Question: As the image below illustrates, I have two forms and two buttons. Currently all the forms are visible.
How can I only show the requested form "according to the option they have selected (from the blue buttons on the top)"?

So, if the user clicked on the "send an invite" button, the sent an invite form will appear and the blue buttons will disappear "you can go back by clicking the back button".
For example, give the '<a class="button button-box"><p>Send an invite</p></a>' an id "#send-and-invite-form", it will then find the form that has that ID and show it. Then hide the div that contains those boxes until clicked back.
Here is a simplified HTML structure:
'''
<div>
<a class="button button-box"><p>Send an invite</p></a>
<a class="button button-box"><p>Add manually</p></a>
</div>
<form data-parsley-validate>
<fieldset>
<div>
<input name="" type="email" placeholder="Email address" required>
</div>
</fieldset>
<div class="dialog-buttons">
<button class="button-green" type="submit">Submit</button>
<a>Back</a>
</div>
</form>
<form data-parsley-validate>
<fieldset>
<div>
<input name="" type="email" placeholder="Email address" required>
</div>
</fieldset>
<div class="dialog-buttons">
<button class="button-green" type="submit">Submit</button>
<a>Back</a>
</div>
</form>
'''
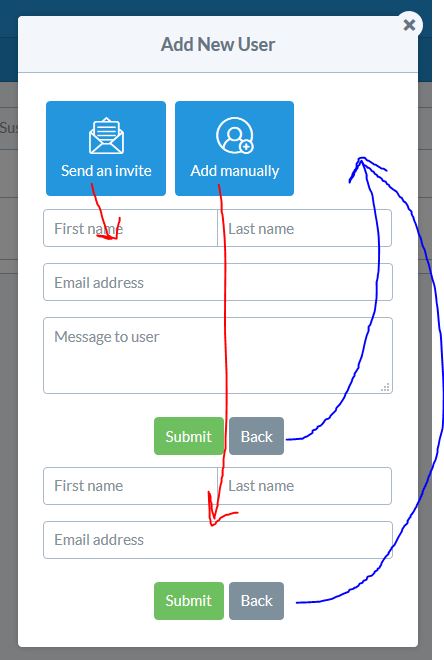
Answer: Keep both the forms 'hidden' at first and give a ID to each '<a>' and also to the '<form>'
Then
'''
$("#id-of-btn1").click(function(){
$("#form-1").toggle();
});
'''
and
'''
$("#id-of-btn2").click(function(){
$("#form-2").toggle();
});
'''
EDIT:
This could be a solution to make it completely independent of ID/Classes.
If you give a class to div containing all the '<a>' then
'''
$(".class-of-div a").click(function(){
var t=$(this).index();
$("body").find("form").hide();
$("body").find("form:eq("+t+")").toggle();
});
'''
This will work for corresponding '<a>' and '<form>' only,so make sure that you have them in order.